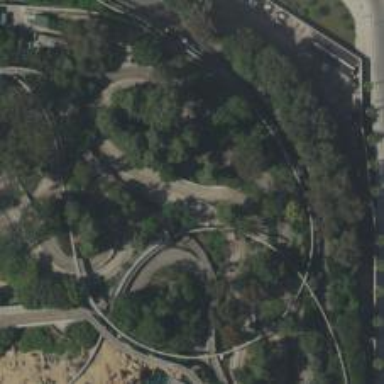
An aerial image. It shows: Bridge over motor racing track.